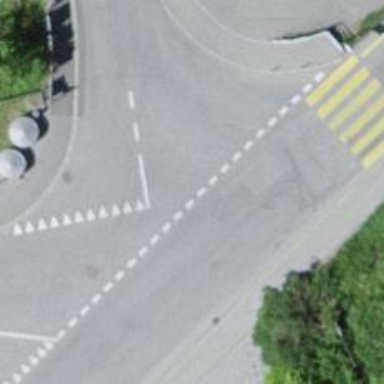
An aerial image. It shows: Road with "give way" sign.